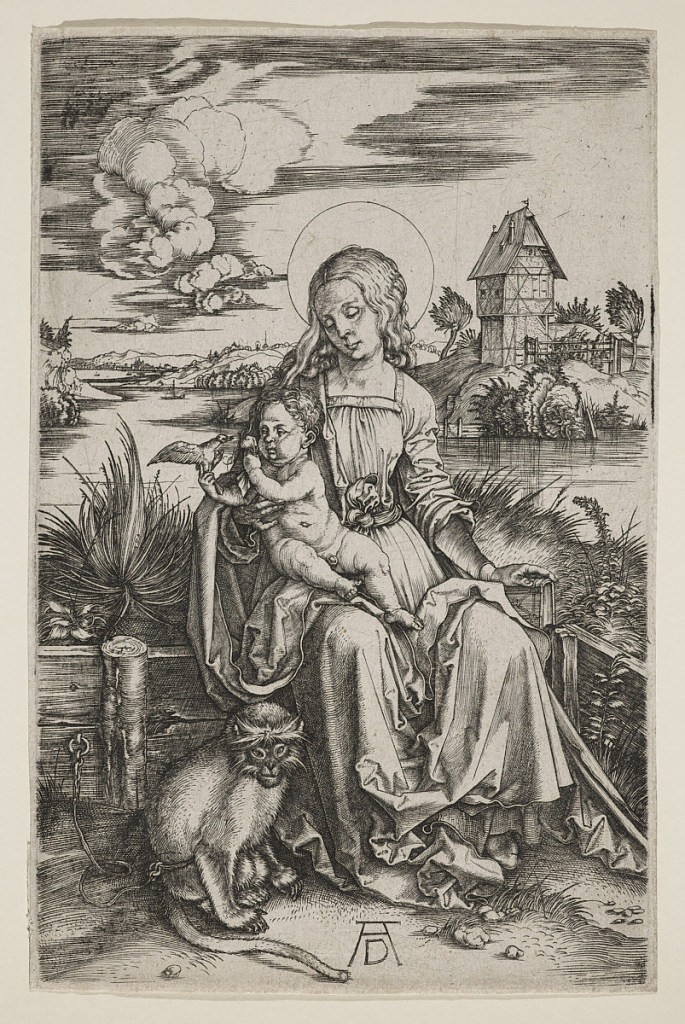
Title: The Virgin with the Monkey
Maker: Albrecht Dürer, German, 1471–1528
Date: ca. 1506
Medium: Engraving on laid paper
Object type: Print
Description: Virgin holding the Child on her lap holding a bird. On the left is a seated monkey.